Interaction volume radius: 5 \u00c5
Interaction volume height: 10 \u00c5
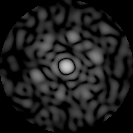
Disorder parameter: 0.8537